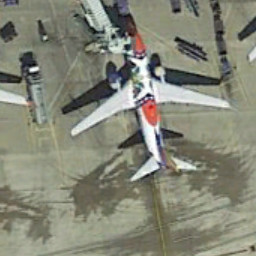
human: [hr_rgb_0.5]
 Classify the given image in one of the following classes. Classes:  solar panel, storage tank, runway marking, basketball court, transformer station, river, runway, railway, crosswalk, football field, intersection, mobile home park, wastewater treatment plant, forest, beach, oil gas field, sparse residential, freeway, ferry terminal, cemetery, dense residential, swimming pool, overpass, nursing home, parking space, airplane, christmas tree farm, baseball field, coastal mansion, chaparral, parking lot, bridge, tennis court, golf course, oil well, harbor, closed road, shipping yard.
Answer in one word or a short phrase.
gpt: airplane